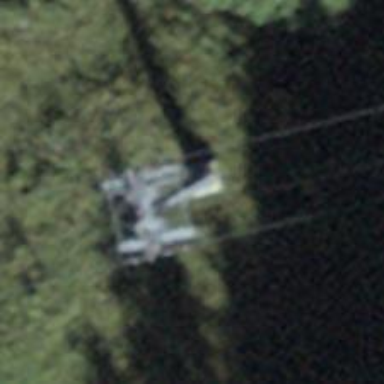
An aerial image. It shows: Pylon used for aerialway.